Field crop: maize
Growth stage: 2
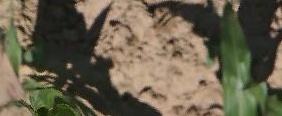
Species: maize